Question: I'm beginner at git on netbeans.well,when I'm clone a repository from github show me create netbeans project instead of open netbeans project and after select that doesn't show any class in project tab.

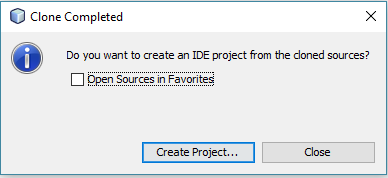
Answer: It depends on the exact nature of the project (java?) and its folder structure.
See "<URL>
> - 'Next'Not finding any NetBeans project files, the "'Create project'" wizard should launch automatically.
It may show a popup window instead, with "'Do you want to create an IDE project from the cloned sources?'". If so, proceed by clicking the 'Create Project...' button.)
Use "'Java Project with existing sources'", and click 'Next'.- 'Proj2'- 'Add Folder''Source Package Folders''src''Next'- 'mypkg/Main.java''Finish''Main.java''mypkg/Main.java''Back''Remove''Add folder...'That's it! You should now have a local repo, and a NetBeans project linked with it.